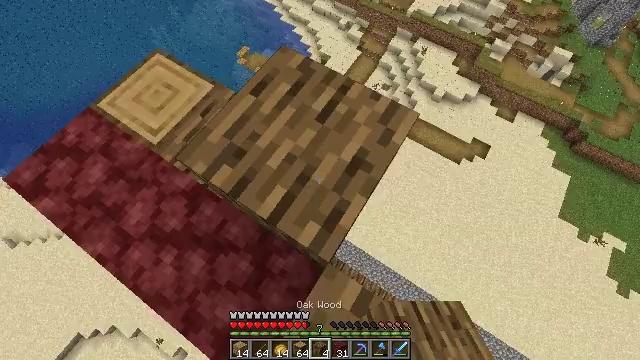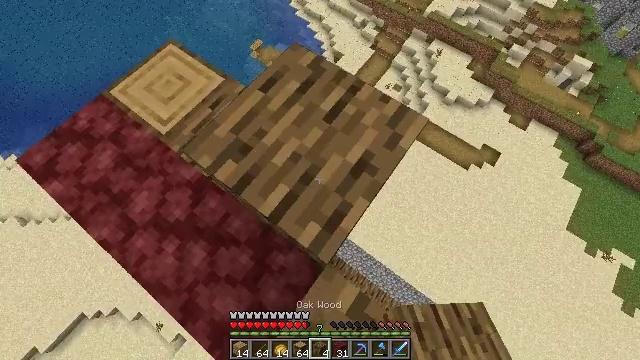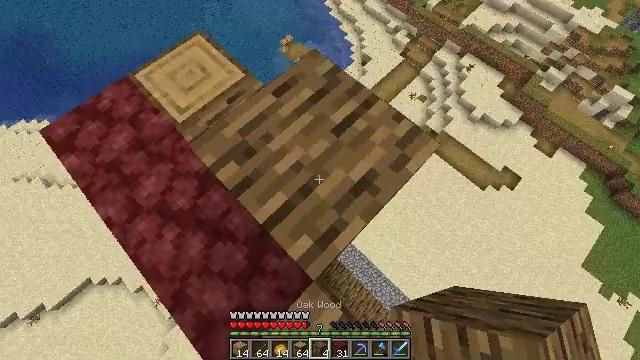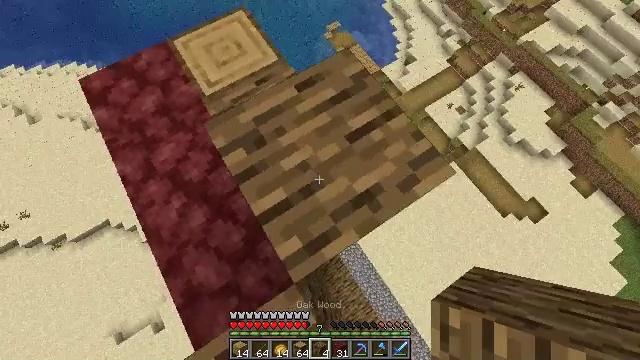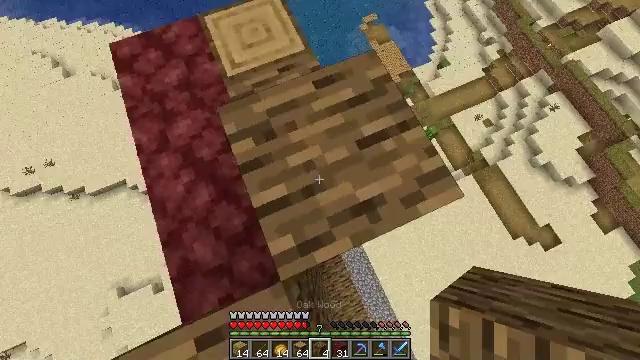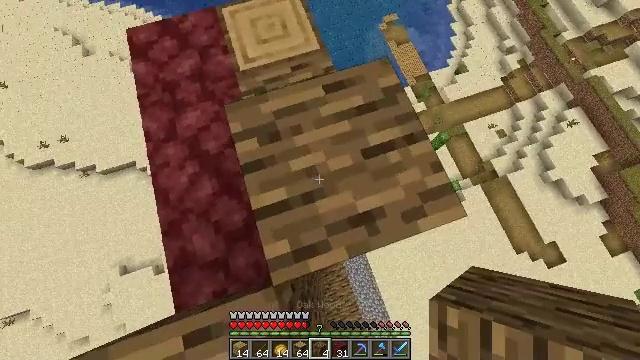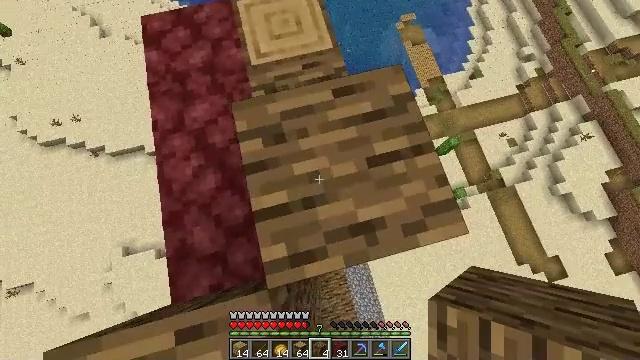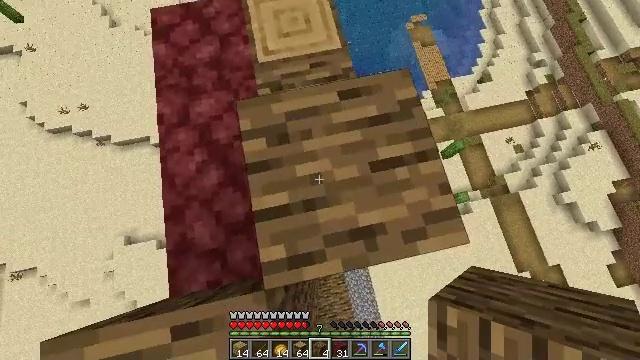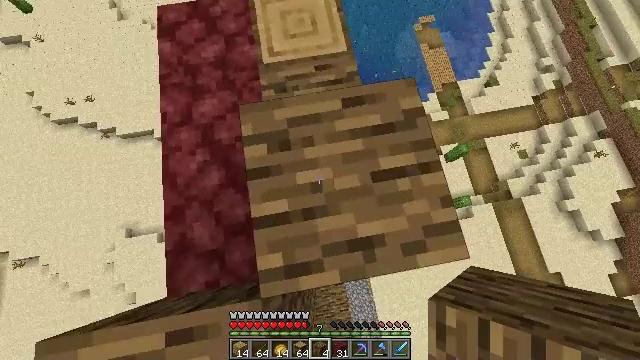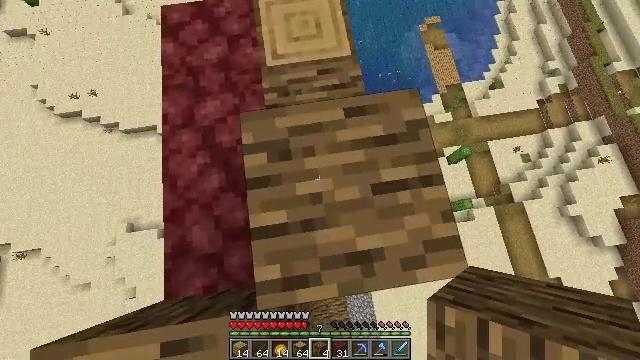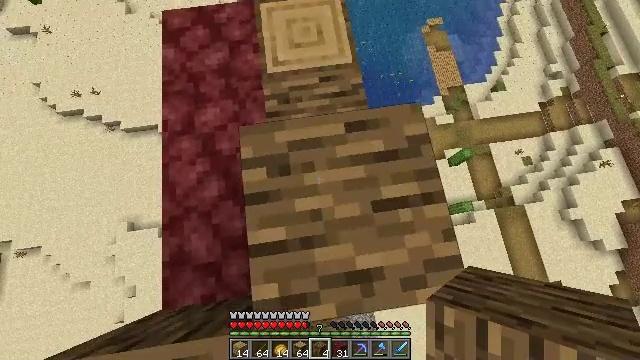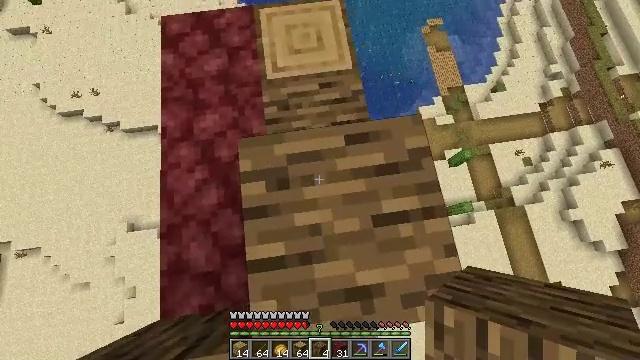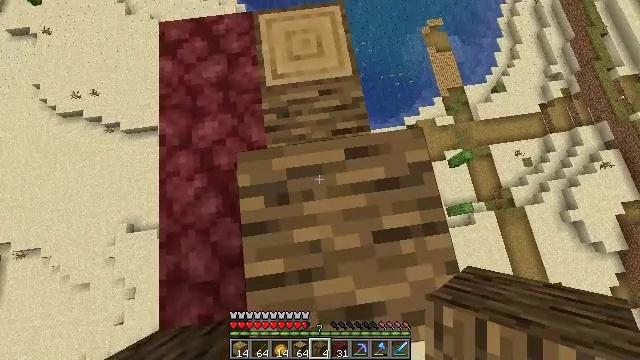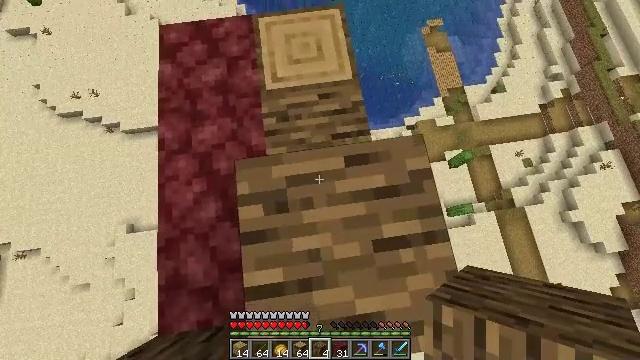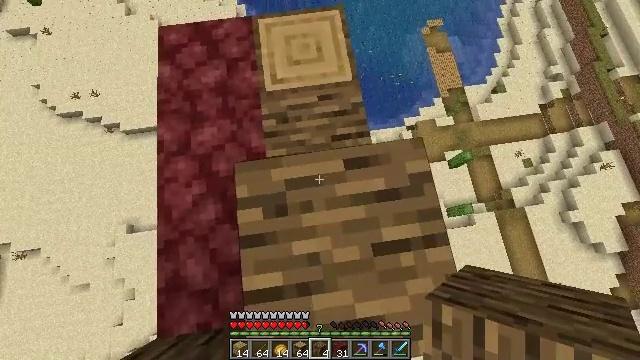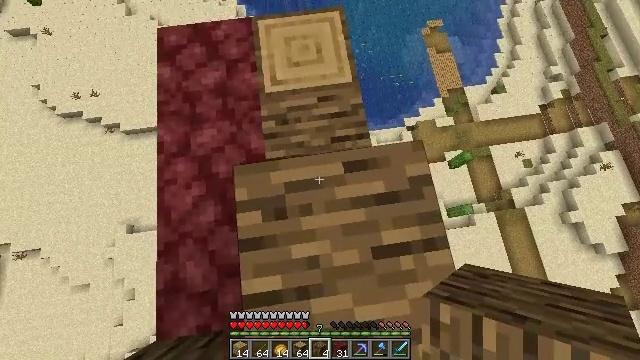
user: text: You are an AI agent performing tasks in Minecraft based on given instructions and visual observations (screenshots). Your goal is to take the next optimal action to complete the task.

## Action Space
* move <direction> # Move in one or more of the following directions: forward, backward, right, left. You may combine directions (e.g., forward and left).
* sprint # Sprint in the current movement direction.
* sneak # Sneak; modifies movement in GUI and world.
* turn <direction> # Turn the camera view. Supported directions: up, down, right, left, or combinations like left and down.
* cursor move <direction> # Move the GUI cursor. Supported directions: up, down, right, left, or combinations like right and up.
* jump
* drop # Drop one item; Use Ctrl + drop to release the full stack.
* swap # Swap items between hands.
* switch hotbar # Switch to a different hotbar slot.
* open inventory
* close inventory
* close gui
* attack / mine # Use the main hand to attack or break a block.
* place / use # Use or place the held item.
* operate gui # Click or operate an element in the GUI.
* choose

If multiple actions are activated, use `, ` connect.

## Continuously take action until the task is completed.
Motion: motion action
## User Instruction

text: Chop the tree to get oak wood.
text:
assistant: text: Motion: move forward and move right, sneak, turn left
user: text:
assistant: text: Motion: move forward and move right, sneak, turn left
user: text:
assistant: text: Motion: move forward and move right, sneak, turn left and down
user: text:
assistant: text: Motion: move forward, sneak, turn left and down
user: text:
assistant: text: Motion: move forward, sneak, turn left
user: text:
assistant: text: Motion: move forward, sneak, turn left
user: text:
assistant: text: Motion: move forward, sneak, turn left
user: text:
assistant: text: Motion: move forward, sneak, turn left
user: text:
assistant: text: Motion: move forward, sneak, turn left
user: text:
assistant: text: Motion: move forward, sneak
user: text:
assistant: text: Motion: move forward, sneak
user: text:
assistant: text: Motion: move forward, sneak
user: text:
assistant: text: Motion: sneak
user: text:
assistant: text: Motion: sneak
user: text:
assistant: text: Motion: sneak
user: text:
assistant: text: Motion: sneak
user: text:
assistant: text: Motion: sneak
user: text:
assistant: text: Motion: sneak
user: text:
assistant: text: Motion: sneak
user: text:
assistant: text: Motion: sneak
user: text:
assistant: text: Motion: sneak
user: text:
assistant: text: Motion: sneak, turn left
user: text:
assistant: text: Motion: sneak, turn left
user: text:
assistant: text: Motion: sneak, turn left
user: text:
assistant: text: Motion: sneak, turn left
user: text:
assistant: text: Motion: sneak, turn left
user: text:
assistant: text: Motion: sneak, turn left
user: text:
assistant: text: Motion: sneak, turn left
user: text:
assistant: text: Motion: sneak, turn left
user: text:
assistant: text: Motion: sneak, turn left and up